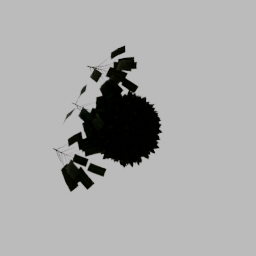
Label: nature